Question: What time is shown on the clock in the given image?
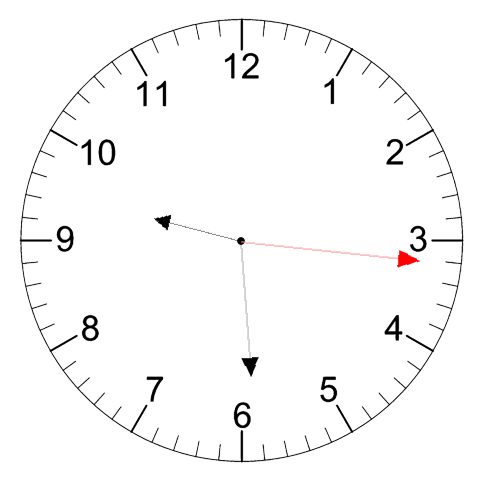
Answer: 09:29:16